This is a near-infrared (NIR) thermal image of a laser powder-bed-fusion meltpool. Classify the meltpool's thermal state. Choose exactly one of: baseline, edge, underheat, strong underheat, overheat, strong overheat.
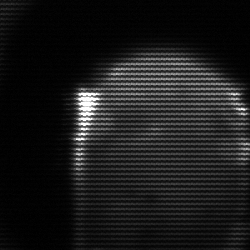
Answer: edge